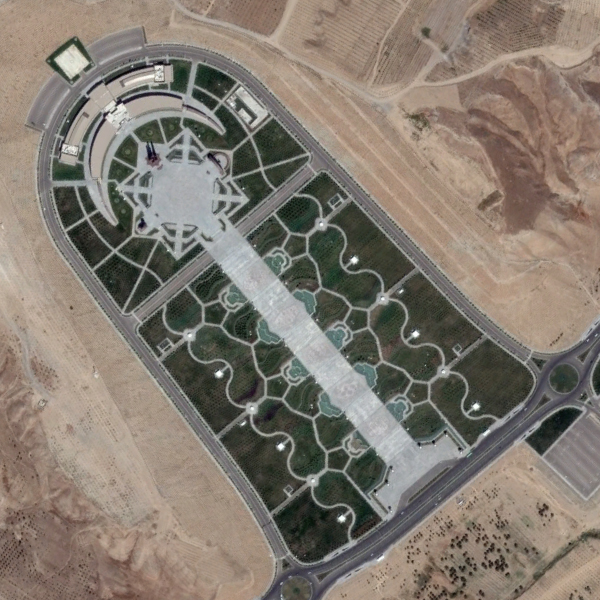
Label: Square